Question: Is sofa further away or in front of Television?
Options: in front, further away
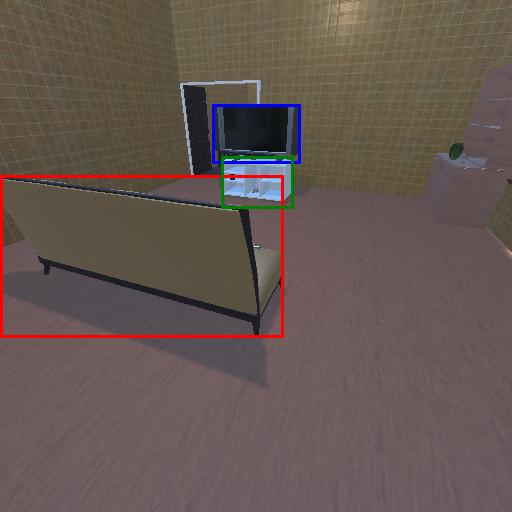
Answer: in front